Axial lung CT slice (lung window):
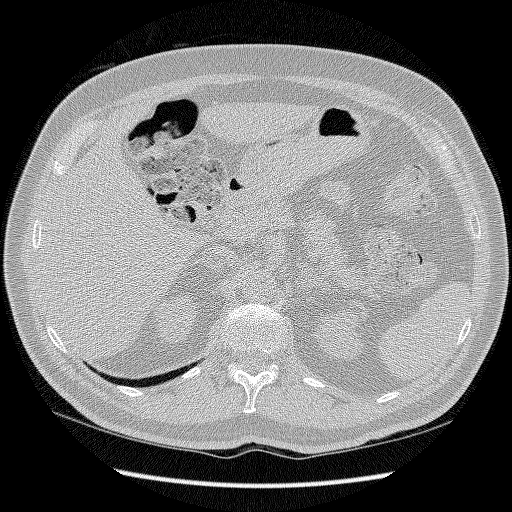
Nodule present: no